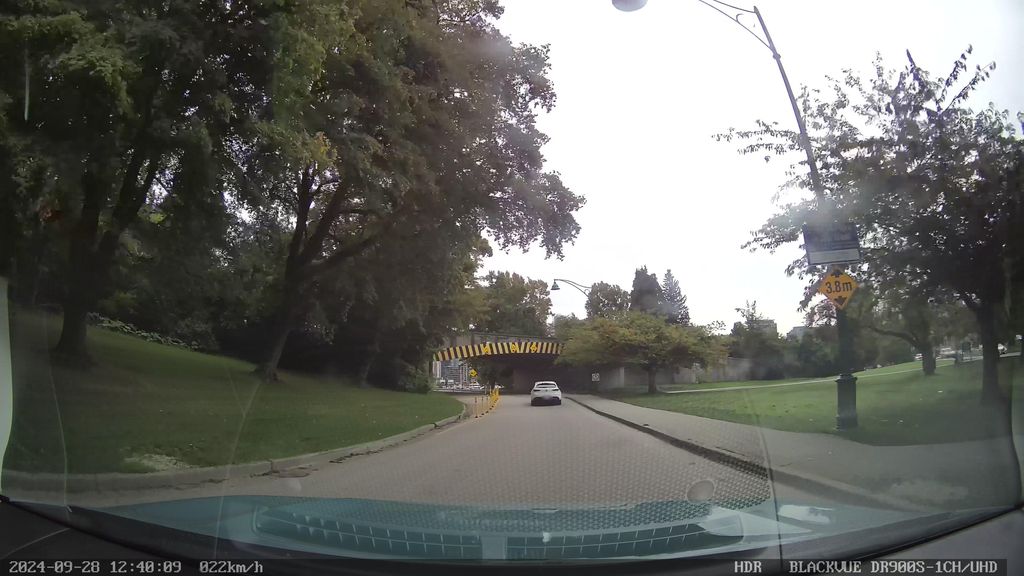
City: vancouver